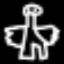
Label: angel